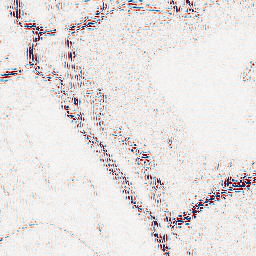
Category: wavelet
Decomposition family: wavelet_dwt
Decomposition parameters: wavelet: sym4
level: 2
Upsampling method: edge_directed
Upsampling parameters: scale: 2
Upsampling scale: 2